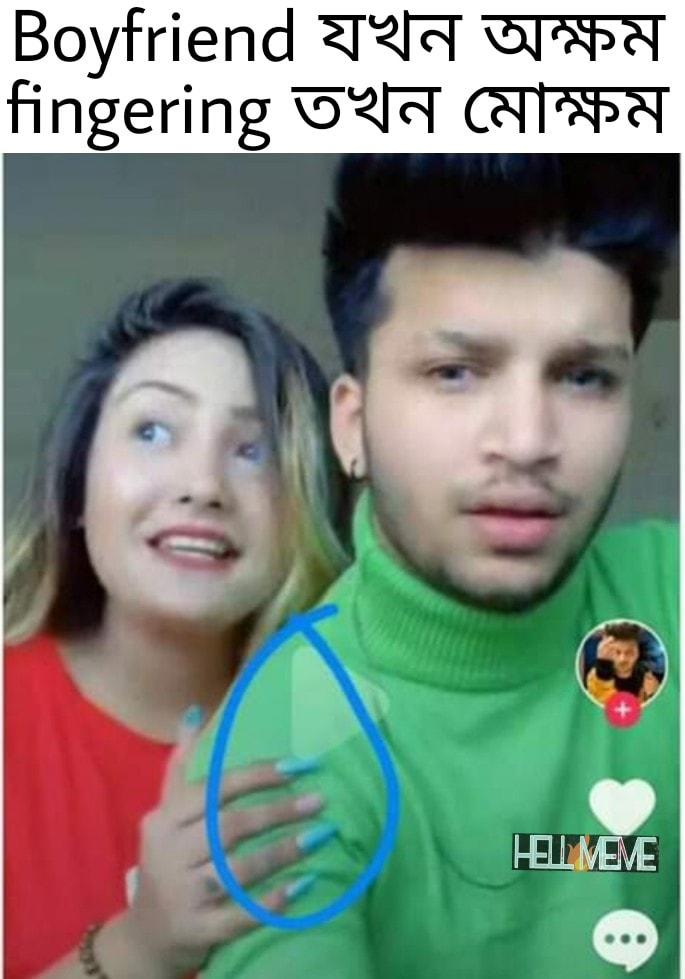
Text: Boyfriend যখন অক্ষম  fingering তখন মোক্ষম
Label: Hate
Hate category: Personal Offence
Targeted group: Individual